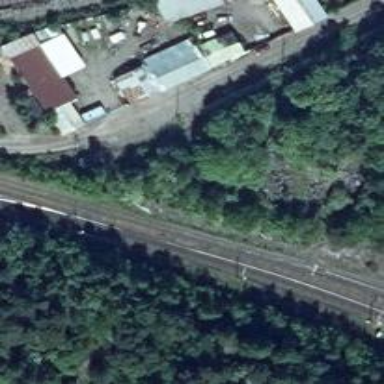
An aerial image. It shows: Railway signal.